高三 · 度量几何学
12. 如图, 在半径分别为 $5 \mathrm{~cm}$ 和 $3 \mathrm{~cm}$ 的两个同心圆中, 大圆的弦 $\mathrm{AB}$ 与小圆相切于点 $\mathrm{C}$, 则弦
$\mathrm{AB}$ 的长为 cm.

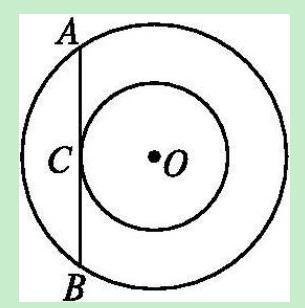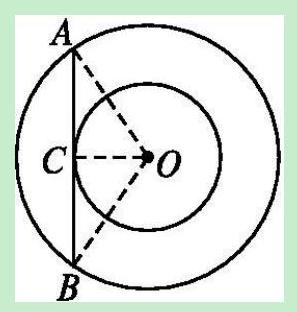
答案: 8
解析: : 解答: 如图,连接 $\mathrm{OA}, \mathrm{OC}, \mathrm{OB}$,

则 $\mathrm{OC} \perp \mathrm{AC}$.

又 $\because \mathrm{OA}=\mathrm{OB}$,

$\therefore \triangle \mathrm{OAB}$ 是等腰三角形.

$\therefore \mathrm{AC}=\mathrm{CB}$.

由题意知, $\mathrm{OA}=5 \mathrm{~cm}, \mathrm{OC}=3 \mathrm{~cm}$,

$\therefore \mathrm{AC}=\sqrt{\mathrm{OA}^{2}-\mathrm{OC}^{2}}=4(\mathrm{~cm})$.

$\therefore A B=2 A C=8(\mathrm{~cm})$.

分析: 本题主要考查了圆的切线的性质及判定定理, 解决问题的关键是根据圆的切线的性质及判定定理结合所给图形构造辅助线极值即可